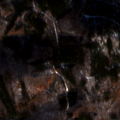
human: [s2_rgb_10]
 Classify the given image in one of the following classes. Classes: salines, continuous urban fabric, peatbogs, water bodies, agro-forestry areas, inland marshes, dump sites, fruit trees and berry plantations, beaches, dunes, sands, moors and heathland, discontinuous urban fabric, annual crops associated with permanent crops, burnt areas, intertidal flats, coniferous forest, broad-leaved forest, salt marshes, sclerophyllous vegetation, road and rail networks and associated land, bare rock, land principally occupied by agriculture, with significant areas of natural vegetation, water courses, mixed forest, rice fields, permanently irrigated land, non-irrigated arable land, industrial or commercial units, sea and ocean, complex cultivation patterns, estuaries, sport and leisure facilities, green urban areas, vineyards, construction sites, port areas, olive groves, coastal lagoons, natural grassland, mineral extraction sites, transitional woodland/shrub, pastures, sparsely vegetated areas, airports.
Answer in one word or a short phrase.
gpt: broad-leaved forest, coniferous forest, mixed forest